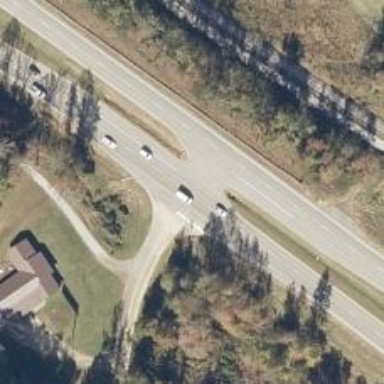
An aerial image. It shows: Trunk expressway with asphalt surface. It is dual carriageway.